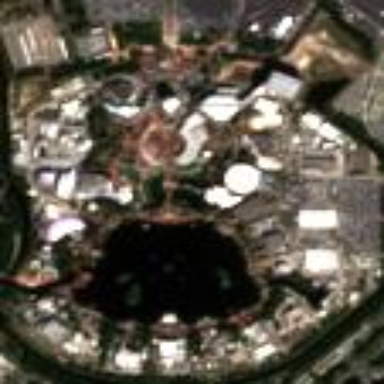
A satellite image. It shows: Theme park.